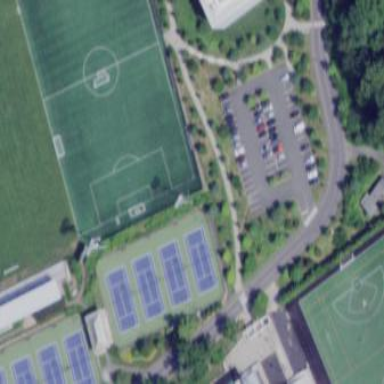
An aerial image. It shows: Tennis court on the leisure land pitch.